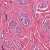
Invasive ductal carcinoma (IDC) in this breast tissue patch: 0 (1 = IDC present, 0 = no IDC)